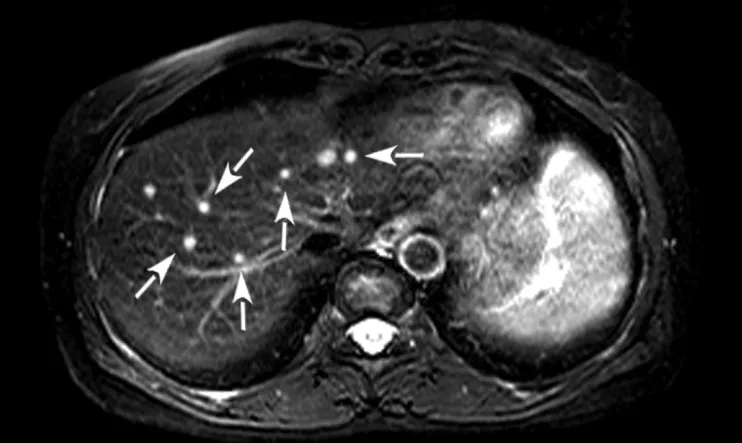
Horizontal abdominal MRI image in May 2006 shows multiple solid nodules in the right lobe of the liver (arrows indicated).
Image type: radiology (mri)